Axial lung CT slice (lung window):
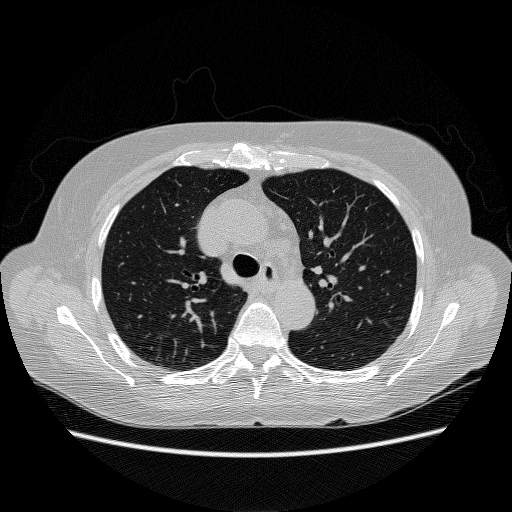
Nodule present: no